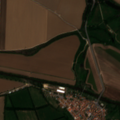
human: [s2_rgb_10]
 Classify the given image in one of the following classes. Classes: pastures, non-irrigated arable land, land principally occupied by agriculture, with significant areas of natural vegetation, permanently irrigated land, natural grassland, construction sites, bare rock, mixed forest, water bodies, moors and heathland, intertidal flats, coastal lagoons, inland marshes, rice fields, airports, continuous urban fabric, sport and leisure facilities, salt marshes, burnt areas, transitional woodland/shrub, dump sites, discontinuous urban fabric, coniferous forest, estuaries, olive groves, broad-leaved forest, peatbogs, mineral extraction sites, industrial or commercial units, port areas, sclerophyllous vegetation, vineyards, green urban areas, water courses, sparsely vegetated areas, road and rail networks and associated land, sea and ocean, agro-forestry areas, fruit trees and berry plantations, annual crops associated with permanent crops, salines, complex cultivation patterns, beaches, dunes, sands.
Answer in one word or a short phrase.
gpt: continuous urban fabric, permanently irrigated land, rice fields